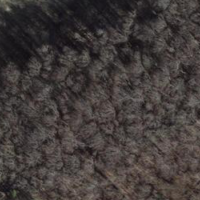
EUNIS habitat code: 41
Species observed at this site:
Neotinea ustulata